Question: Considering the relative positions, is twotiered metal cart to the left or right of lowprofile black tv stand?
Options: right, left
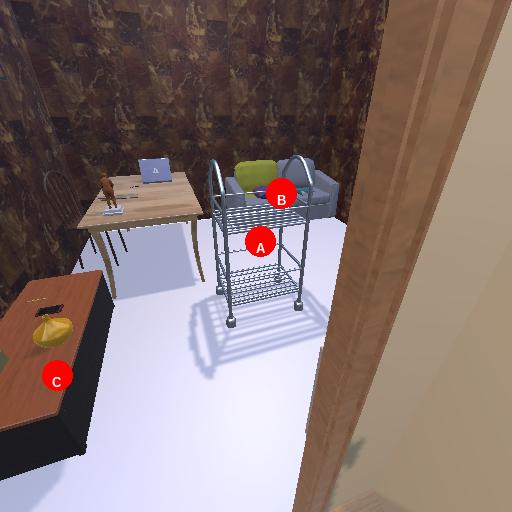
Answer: right